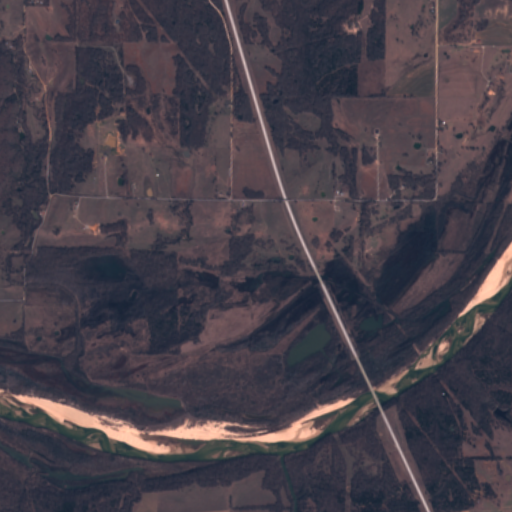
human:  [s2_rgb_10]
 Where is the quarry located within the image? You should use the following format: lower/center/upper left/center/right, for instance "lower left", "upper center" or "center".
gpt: There is no quarry in the image.